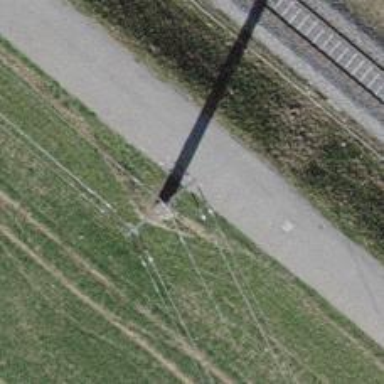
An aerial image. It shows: Concrete power pole.